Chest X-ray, PA view. Patient: 40 years old, sex F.
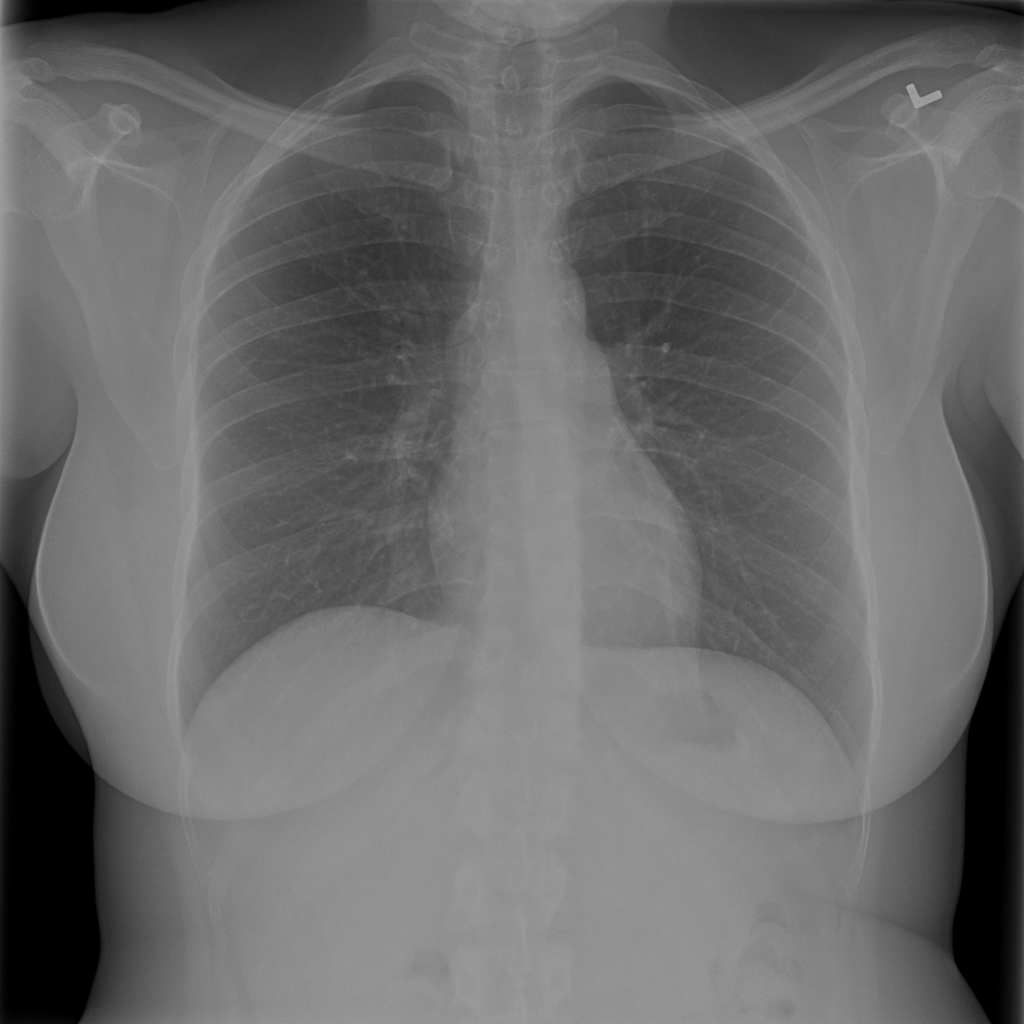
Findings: No Finding